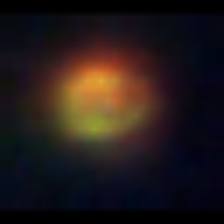
Taxon: NanoPlankton
Group: Other